Question: I am a beginner and I am trying to create a recipe app. I managed to set up an API that gives an Array of 10 objects each time I search for a meal like so.

I access the elements of each recipe using a map
'''
{recipes.map(recipe =>(
<RecipeCard
key={recipe.recipe.label}
title ={recipe.recipe.label}
calories={recipe.recipe.calories}
image={recipe.recipe.image}
ingredients={recipe.recipe.ingredients}
/>
))}
'''
Here is also my Const Recipe Card just for some more context. It functions fine.
'''
const RecipeCard = ({title, calories, image, ingredients}) => {
const round = Math.round(calories);
return(
<div className = {style.recipe}>
<h1 >{title}</h1>
<ol className = {style.list}>
{ingredients.map(ingredient => (
<li>{ingredient.text}</li>
))}
</ol>
<p>calories: {round} </p>
<img className = {style.image} src= alt=""/>
<button>Add to Favorites</button>
</div>
)
}
'''
I currently only want to access the information from the first array, but whenever I change recipes.map to recipes[0] it says that function does not exist. How should I go about accessing individual elements from the arrays provided from the API?
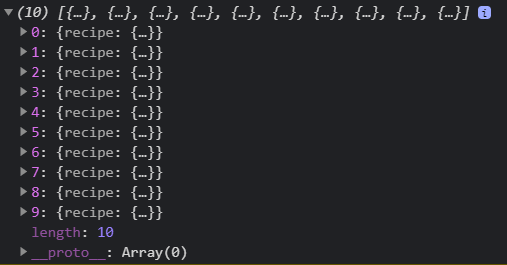
Answer: You can use <URL>:
'''
{recipes.slice(0, 1).map(recipe =>(
<RecipeCard
key={recipe.recipe.label}
title ={recipe.recipe.label}
calories={recipe.recipe.calories}
image={recipe.recipe.image}
ingredients={recipe.recipe.ingredients}
/>
))}
'''
Or use <URL>:
'''
const [recipe] = recipes // before "return"
// ....
<RecipeCard
key={recipe.recipe.label}
title ={recipe.recipe.label}
calories={recipe.recipe.calories}
image={recipe.recipe.image}
ingredients={recipe.recipe.ingredients}
/>
'''
Or use 'index':
'''
<RecipeCard
key={recipes[0]?.recipe.label}
title ={recipes[0]?.recipe.label}
calories={recipes[0]?.recipe.calories}
image={recipes[0]?.recipe.image}
ingredients={recipes[0]?.recipe.ingredients}
/>
'''
The '?.' is called <URL>, you can use it to avoid error like , i.e. when the first element is 'undefined' and you try to read its properties.